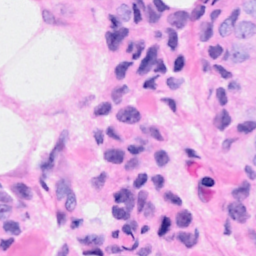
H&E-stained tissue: Breast